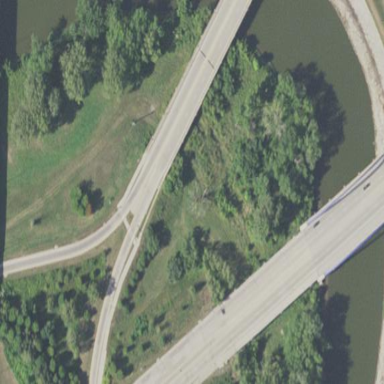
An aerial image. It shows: Man-made bridge.